Field crop: maize
Growth stage: 1
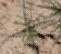
Species: salsola